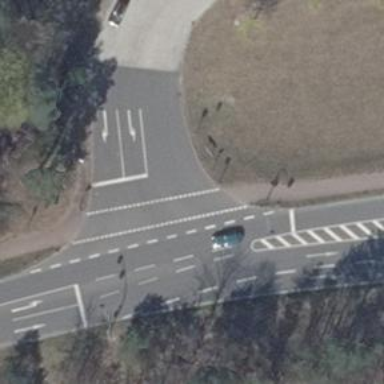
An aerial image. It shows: Road with traffic signals.